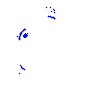
Particle: proton